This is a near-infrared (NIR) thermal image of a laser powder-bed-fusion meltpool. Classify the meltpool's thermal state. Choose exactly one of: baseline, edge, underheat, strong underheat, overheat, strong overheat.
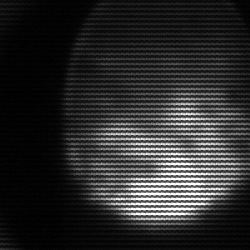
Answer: edge